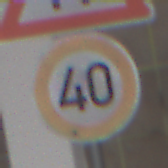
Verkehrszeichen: Geschwindigkeit40
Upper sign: VerengteFahrbahn
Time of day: MorningAfternoon
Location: Roofed (Urban)
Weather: PartlyCloudy
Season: NotSpecified
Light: Natural